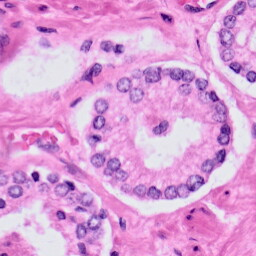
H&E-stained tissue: Prostate